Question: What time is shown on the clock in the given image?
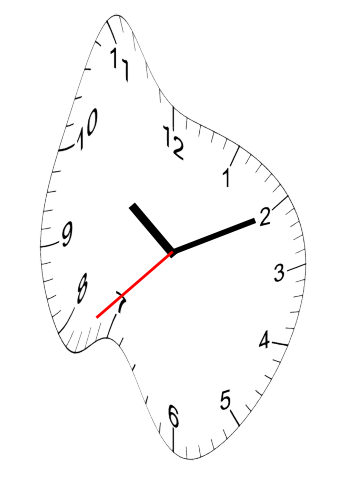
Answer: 10:10:38